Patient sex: M
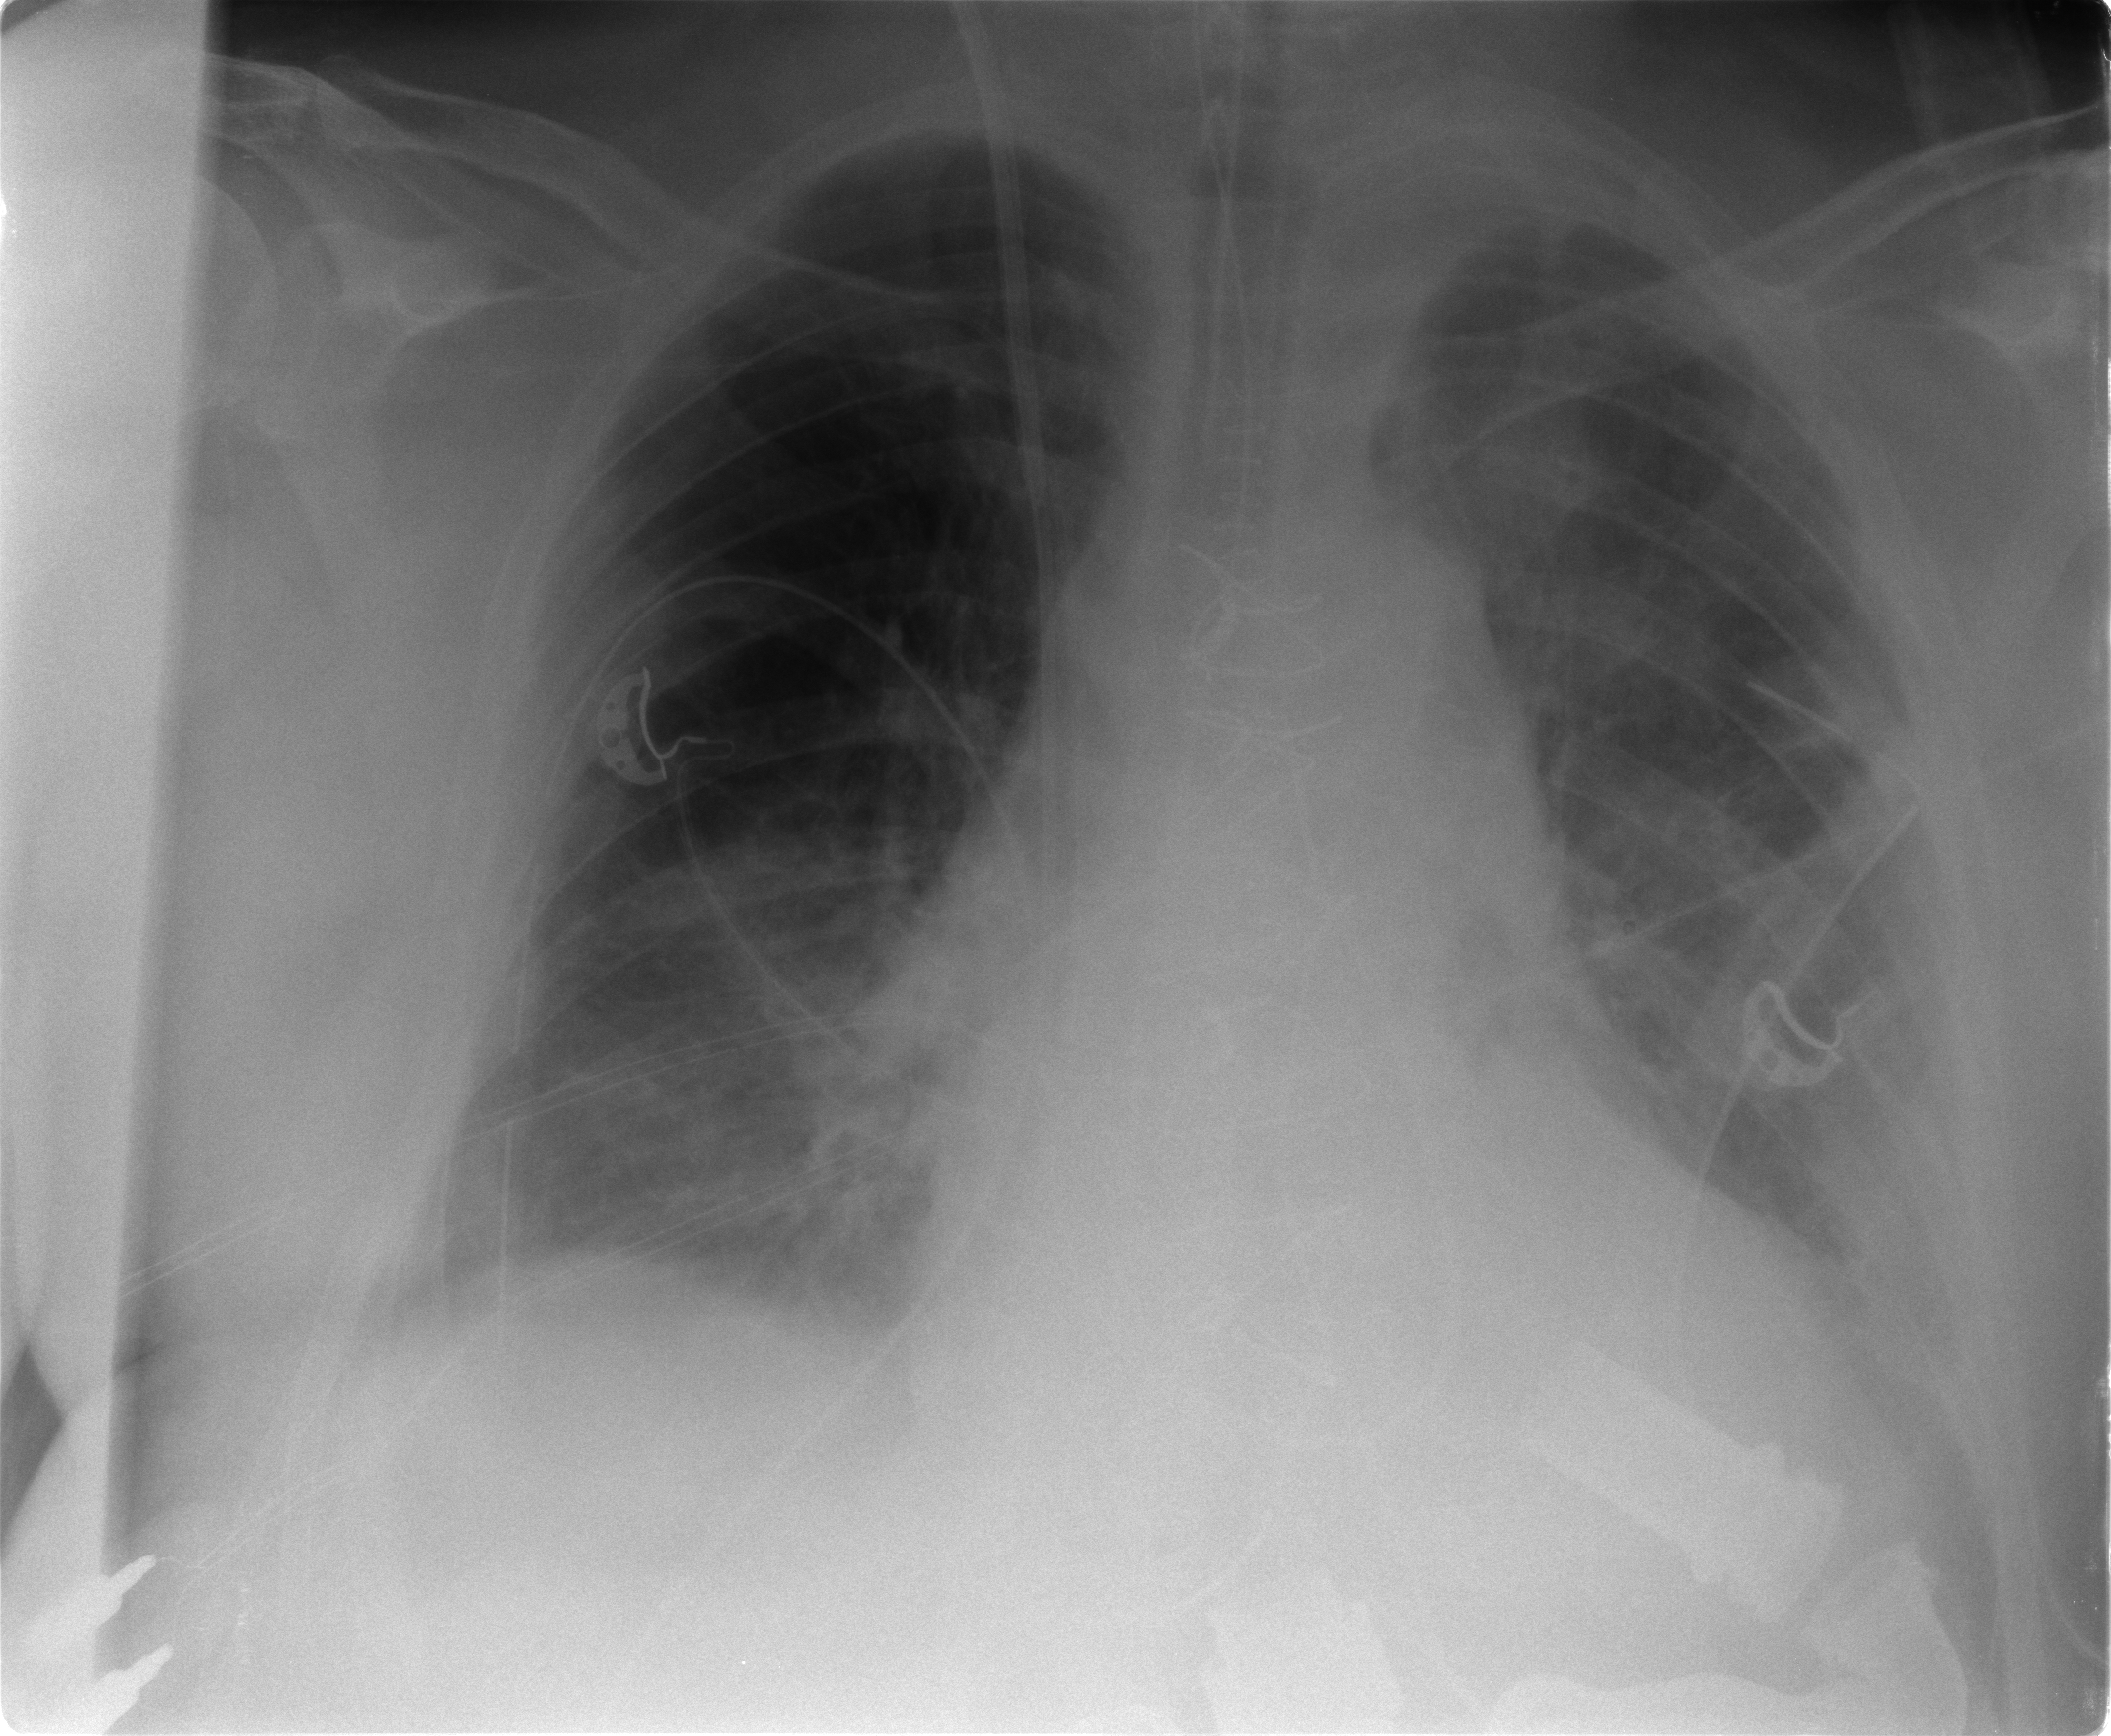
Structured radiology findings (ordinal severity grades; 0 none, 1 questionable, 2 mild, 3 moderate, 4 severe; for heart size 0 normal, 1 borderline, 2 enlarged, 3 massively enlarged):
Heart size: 1
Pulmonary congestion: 2
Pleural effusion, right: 2
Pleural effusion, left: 2
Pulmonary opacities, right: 0
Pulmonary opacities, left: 2
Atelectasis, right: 2
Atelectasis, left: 2